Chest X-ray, PA view. Patient: 49 years old, sex F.
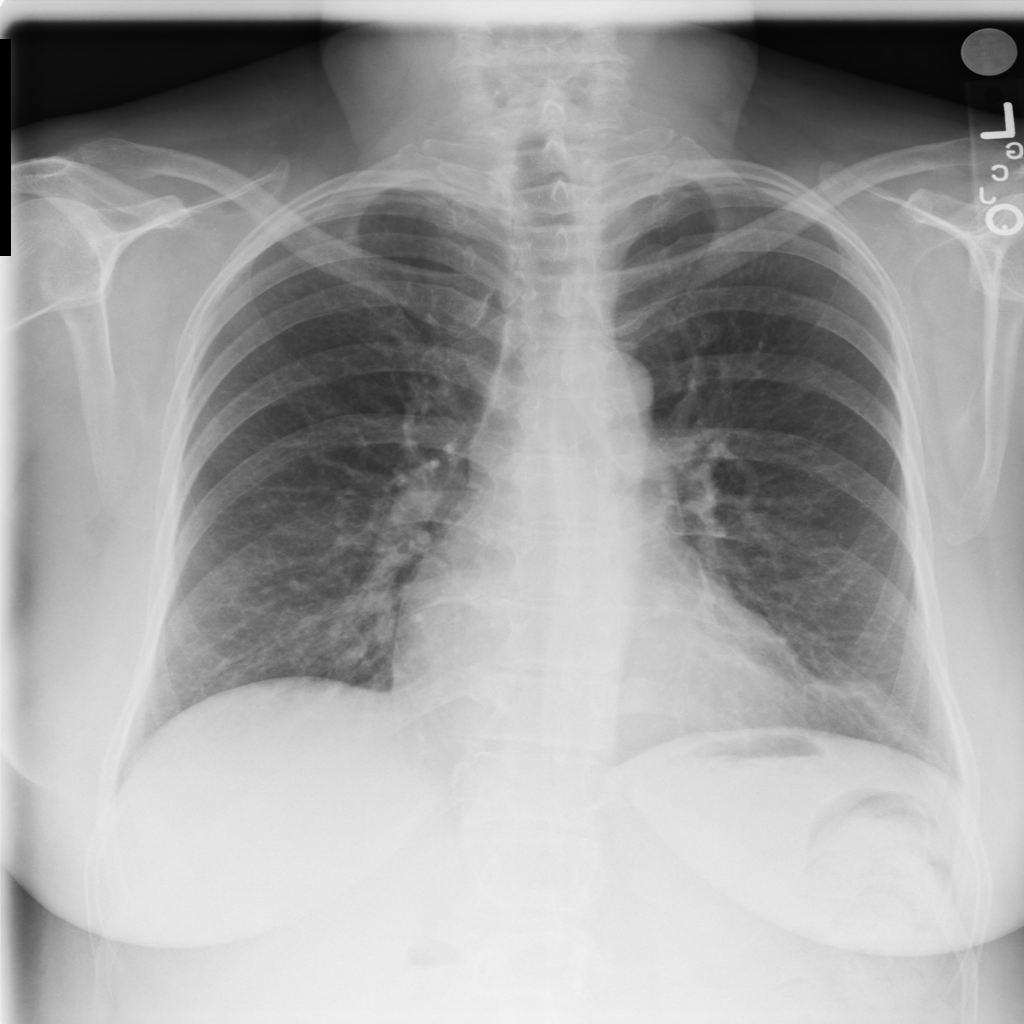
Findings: Atelectasis, Fibrosis